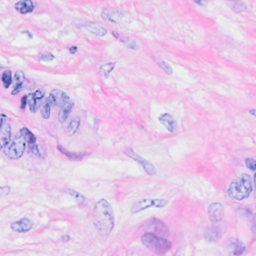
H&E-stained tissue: Breast